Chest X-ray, PA view. Patient: 44 years old, sex F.
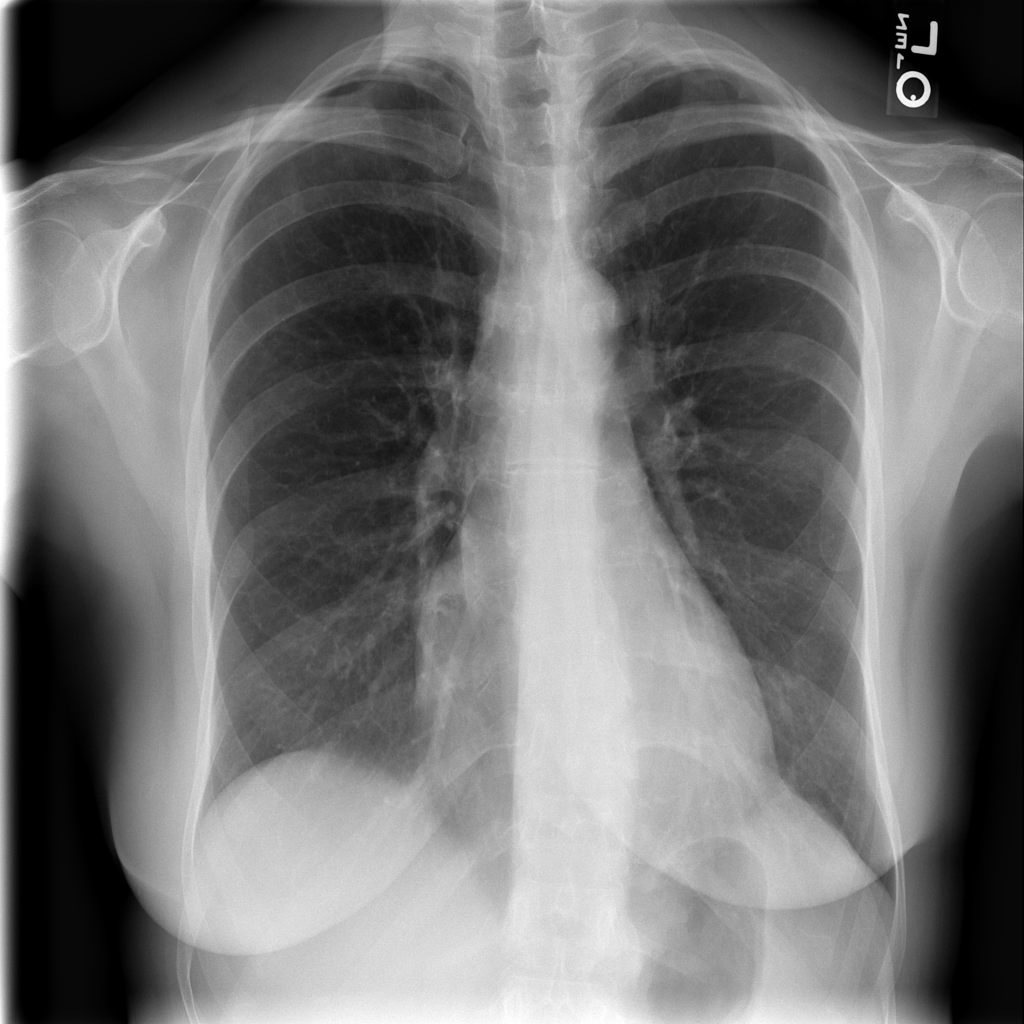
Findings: No Finding